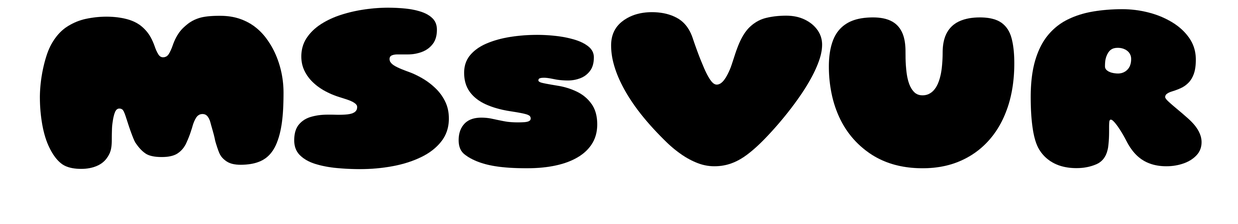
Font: Gluten_Black